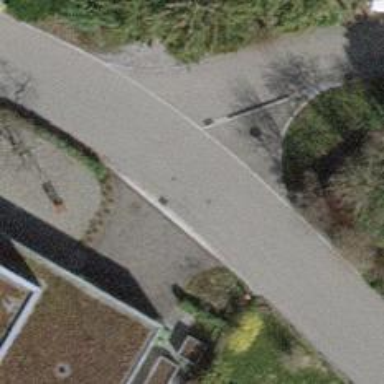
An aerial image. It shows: Residential road with asphalt surface.